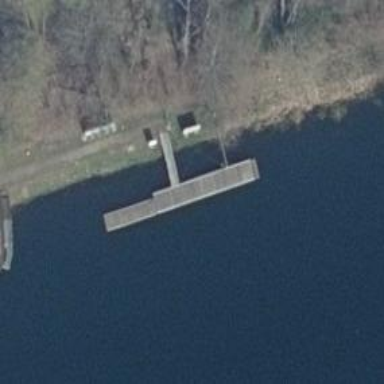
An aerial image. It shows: Man-made pier.